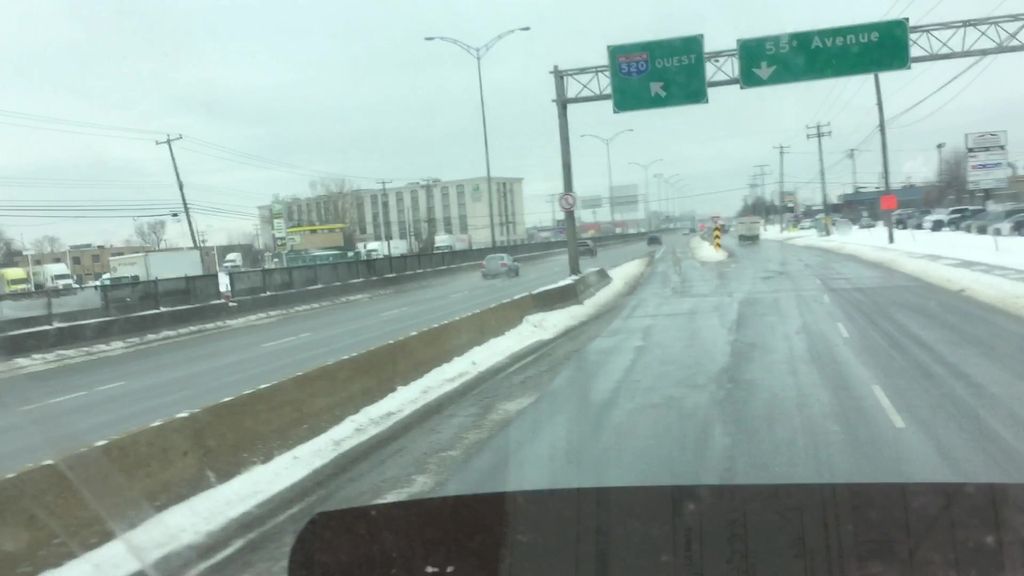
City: montreal